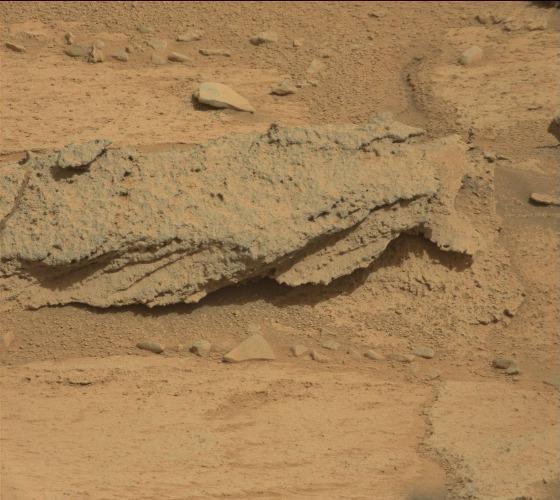
Terrain classes present: Bedrock, Gravel / Sand / Soil, Rock, Shadow